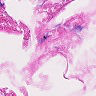
Metastatic tissue present: no